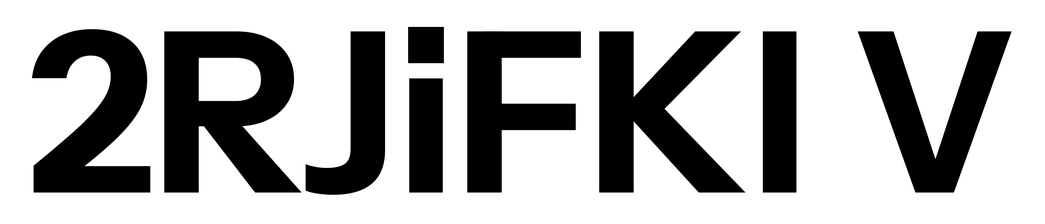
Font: InstrumentSans_Bold